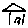
Label: house